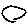
Label: circle